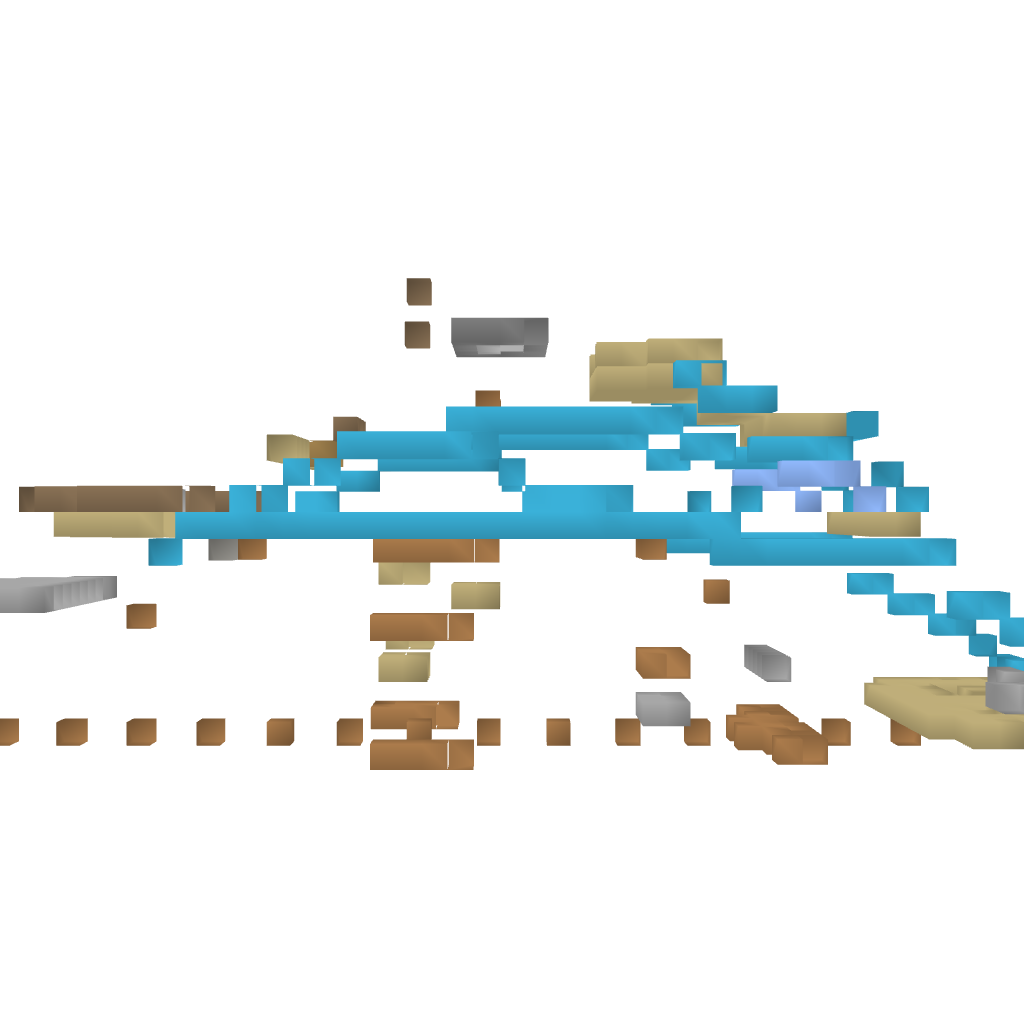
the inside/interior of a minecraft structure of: Yaht (Ecl1pse8) 1.7.2